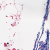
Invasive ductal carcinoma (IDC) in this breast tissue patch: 0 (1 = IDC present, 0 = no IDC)